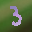
Label: 3